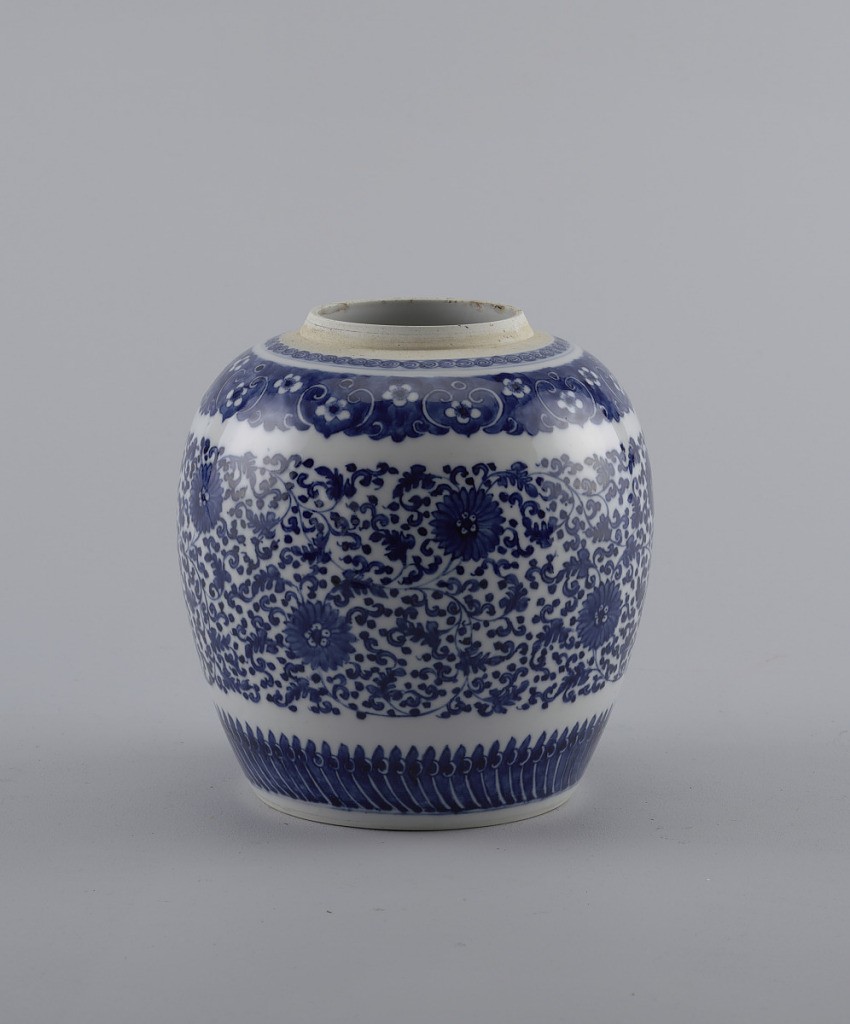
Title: Jar
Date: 1736–95
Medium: porcelain
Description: Ginger jar. Blue and white. Ovoid, the blue underglaze decoration in four bands, the widest through the body consisting of floral scrolls and chrysanthemum blossoms. Lotus petal border at the base. Chien Lung.